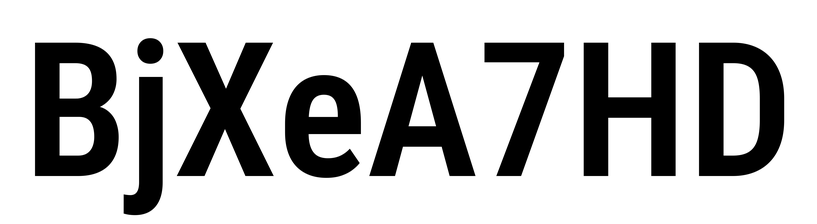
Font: Roboto_Condensed_SemiBold